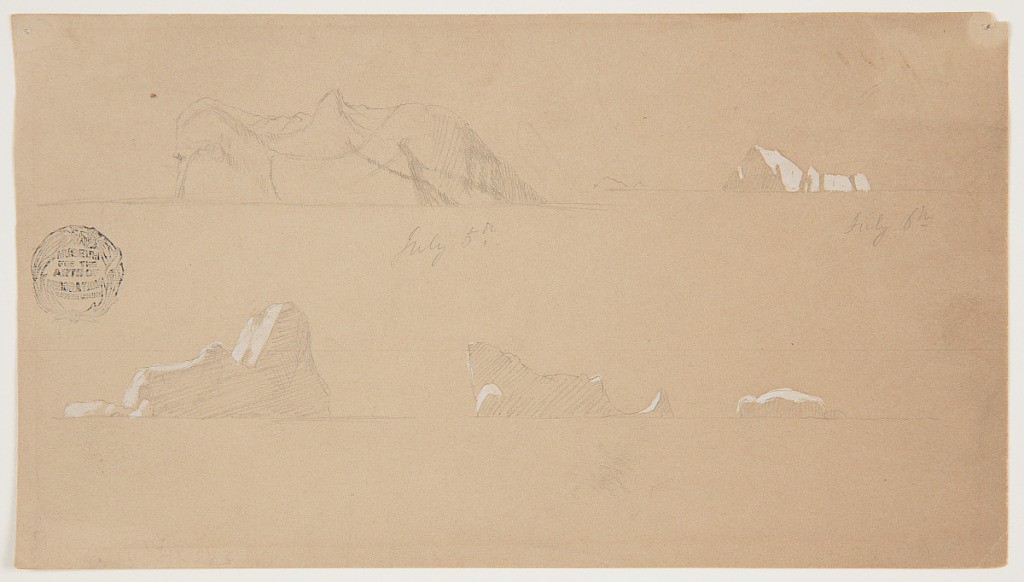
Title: Five Floating Icebergs, Canada
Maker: Frederic Edwin Church, American, 1826–1900
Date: July 5 and 6, 1859
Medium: Graphite and white gouache on light brown wove paper
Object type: Drawing
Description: Seascape sketch showing five distinct views of individual icebergs off the coast of Newfoundland and Labrador, Canada. Two icebergs are included in the upper portion of the composition: at upper left, a nearby iceberg is shown with a sharp spire on top, while at upper right, a distance iceberg a more pyramidal form is visible. Along the long half, three icebergs become increasingly distanced from left to right. At lower center, an iceberg with a distinct semicircular or U-shaped contour is included. Each iceberg is shown atop a flat horizon line, inidcating the water's surface.